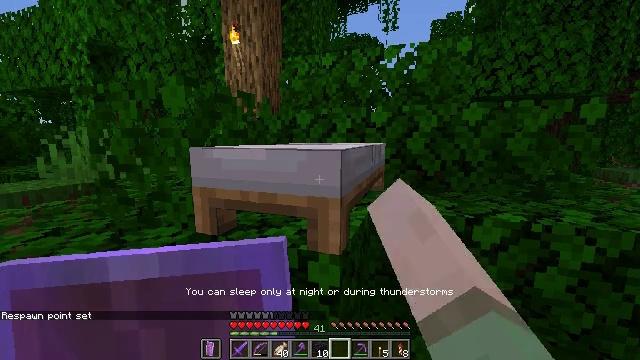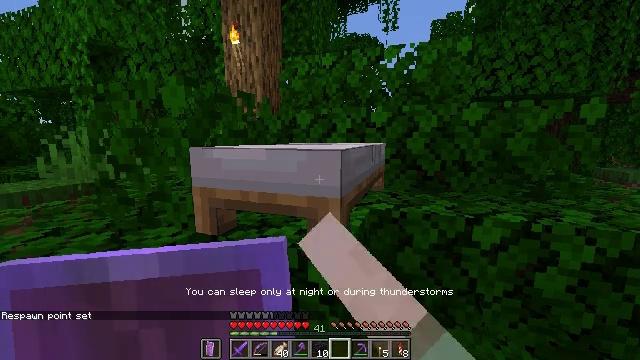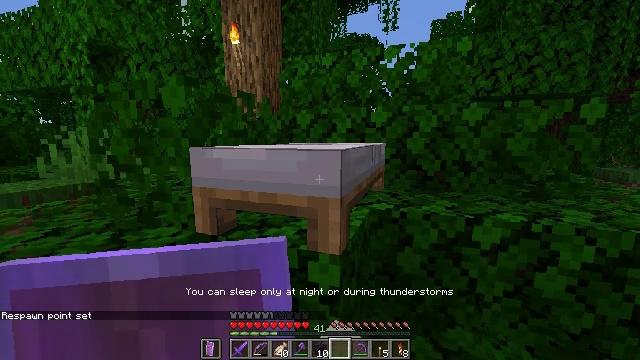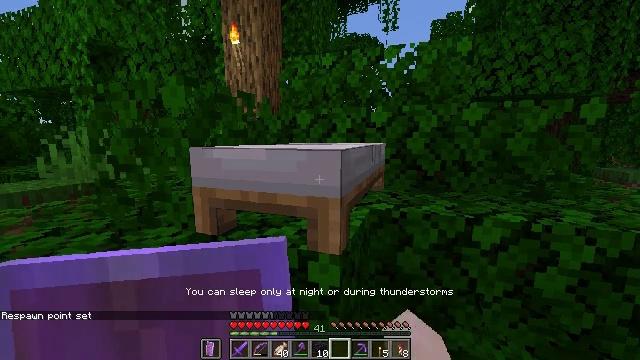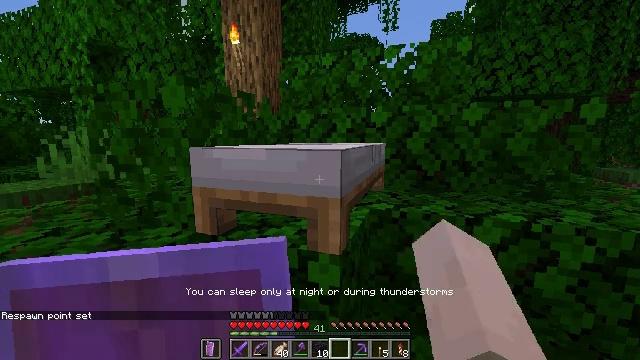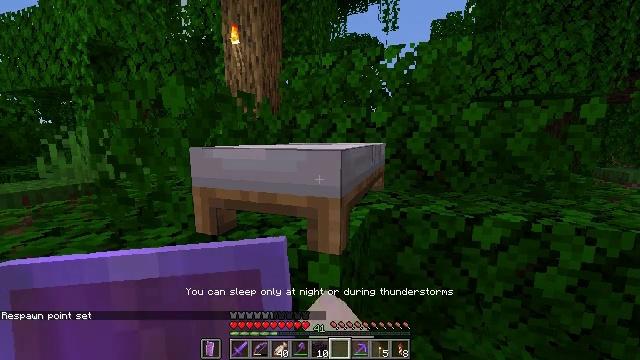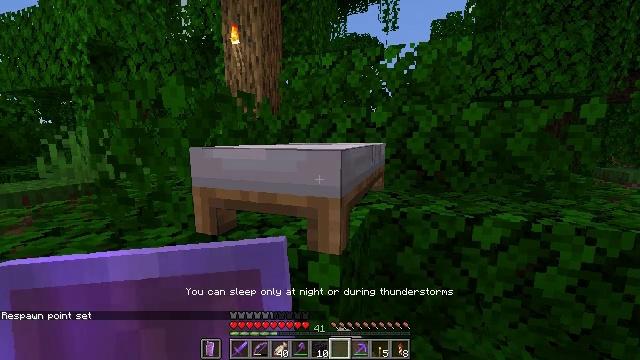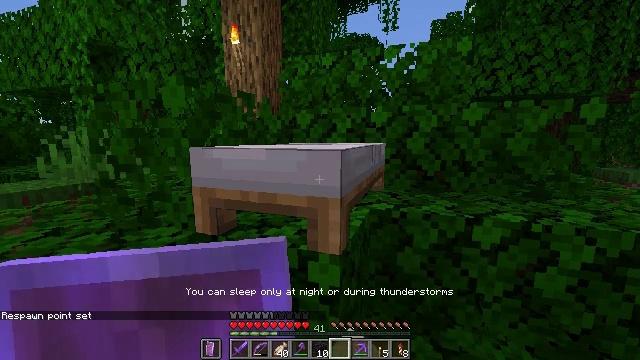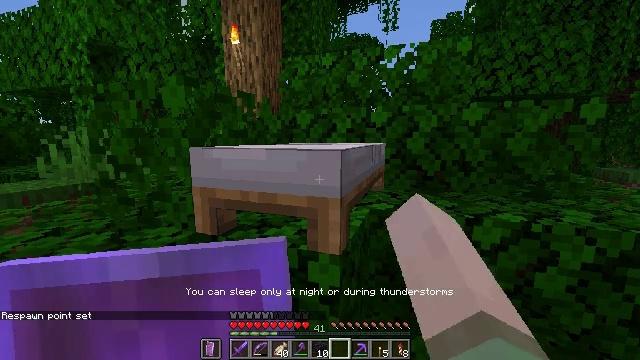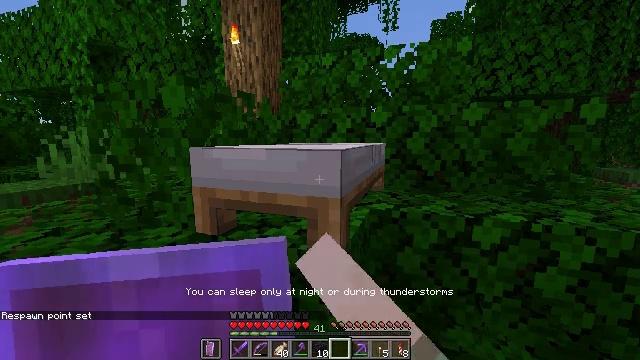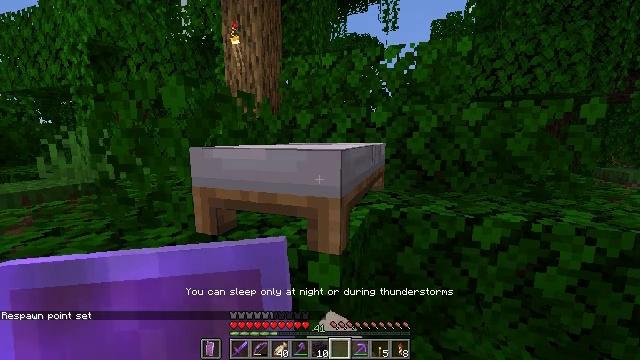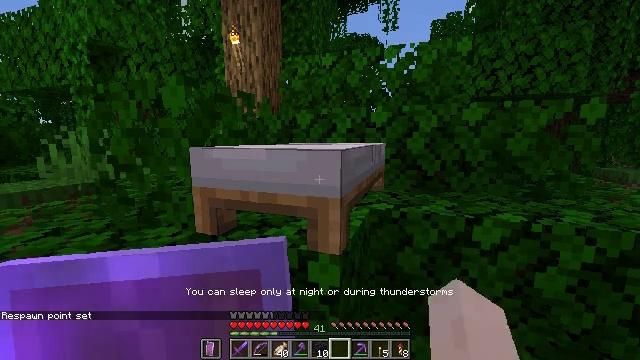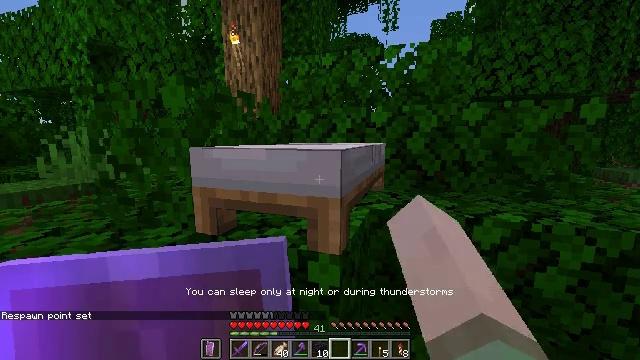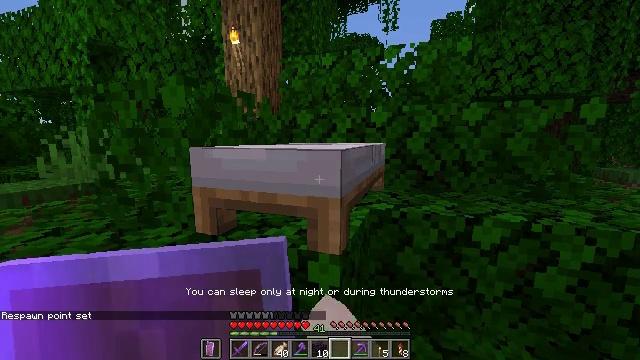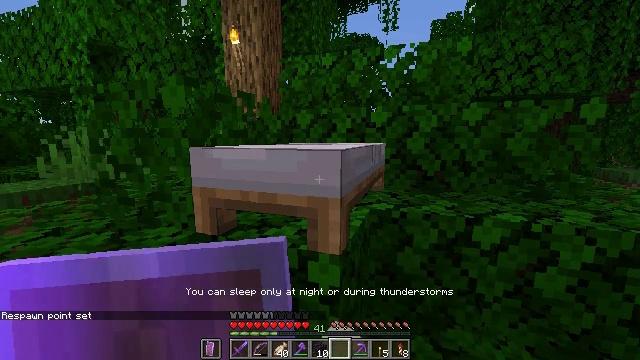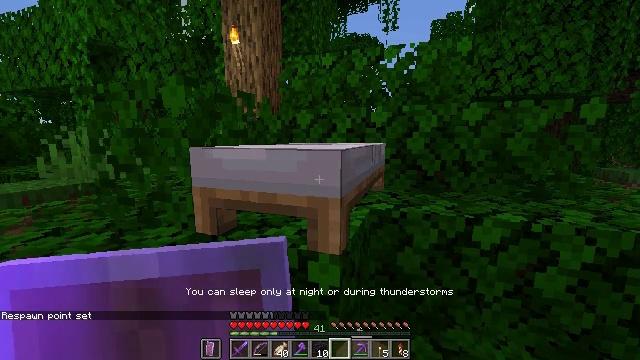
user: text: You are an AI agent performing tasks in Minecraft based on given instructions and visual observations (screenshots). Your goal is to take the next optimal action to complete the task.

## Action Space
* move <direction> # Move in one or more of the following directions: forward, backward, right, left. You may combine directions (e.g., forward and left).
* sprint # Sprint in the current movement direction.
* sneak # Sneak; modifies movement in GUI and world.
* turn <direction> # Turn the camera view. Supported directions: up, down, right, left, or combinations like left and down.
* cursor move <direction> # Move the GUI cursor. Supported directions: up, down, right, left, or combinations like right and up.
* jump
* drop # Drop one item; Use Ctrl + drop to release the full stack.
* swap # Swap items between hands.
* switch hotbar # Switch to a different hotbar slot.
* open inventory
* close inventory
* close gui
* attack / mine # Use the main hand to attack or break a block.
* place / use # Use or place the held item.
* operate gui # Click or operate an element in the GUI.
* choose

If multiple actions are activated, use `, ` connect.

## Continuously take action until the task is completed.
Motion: motion action
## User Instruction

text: Chop down a jungle log from the jungle tree.
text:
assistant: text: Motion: use / place
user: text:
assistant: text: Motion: use / place
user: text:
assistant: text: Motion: use / place
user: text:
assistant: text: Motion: use / place
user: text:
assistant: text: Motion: use / place
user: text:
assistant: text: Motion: use / place
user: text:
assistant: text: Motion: use / place
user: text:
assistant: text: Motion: use / place
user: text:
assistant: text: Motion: use / place
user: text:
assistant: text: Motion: use / place
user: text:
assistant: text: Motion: use / place
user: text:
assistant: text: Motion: use / place
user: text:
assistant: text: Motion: use / place
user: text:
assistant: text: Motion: use / place
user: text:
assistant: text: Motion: use / place
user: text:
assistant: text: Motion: use / place
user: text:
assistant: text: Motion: use / place
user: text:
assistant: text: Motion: use / place
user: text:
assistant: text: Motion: use / place
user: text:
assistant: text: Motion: use / place
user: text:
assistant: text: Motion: use / place
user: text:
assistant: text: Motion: use / place
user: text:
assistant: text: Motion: use / place
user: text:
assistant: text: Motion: use / place
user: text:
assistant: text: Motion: use / place
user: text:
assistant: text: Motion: use / place
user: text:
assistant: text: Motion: use / place
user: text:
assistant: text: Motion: use / place
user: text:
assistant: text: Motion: use / place
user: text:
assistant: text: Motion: use / place